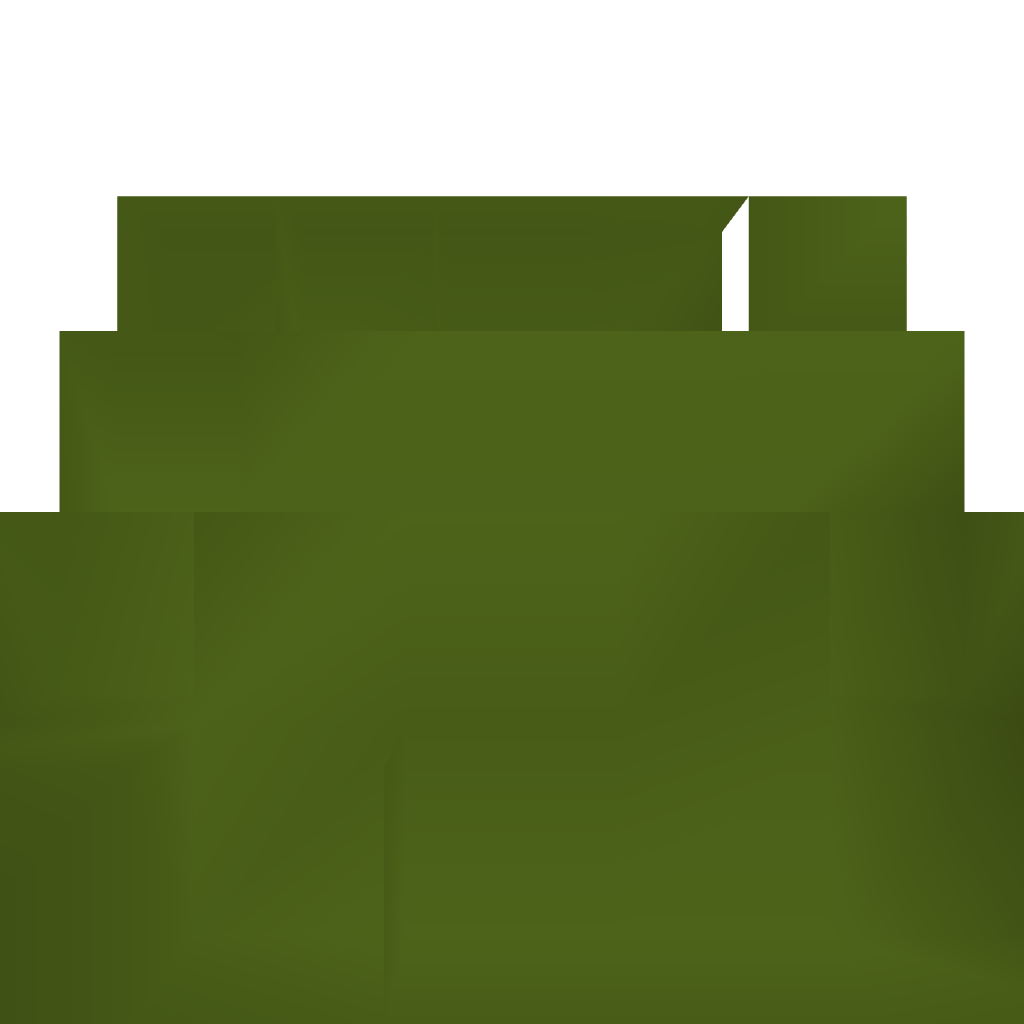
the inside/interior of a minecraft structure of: Camping Tent